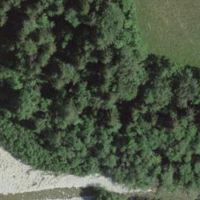
EUNIS habitat code: 41
Species observed at this site:
Aphantopus hyperantus